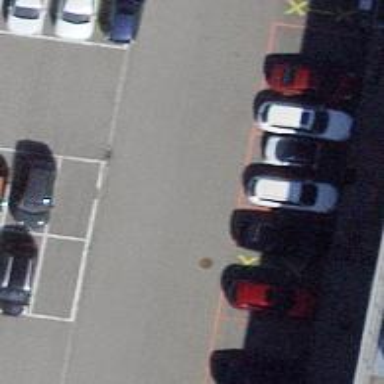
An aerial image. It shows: Parking aisle designated as service road.